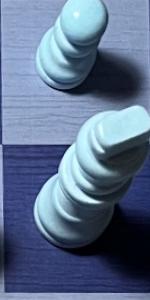
Label: King_White